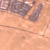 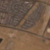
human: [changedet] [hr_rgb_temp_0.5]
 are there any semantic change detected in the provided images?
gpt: The residential area above the road appears bigger.